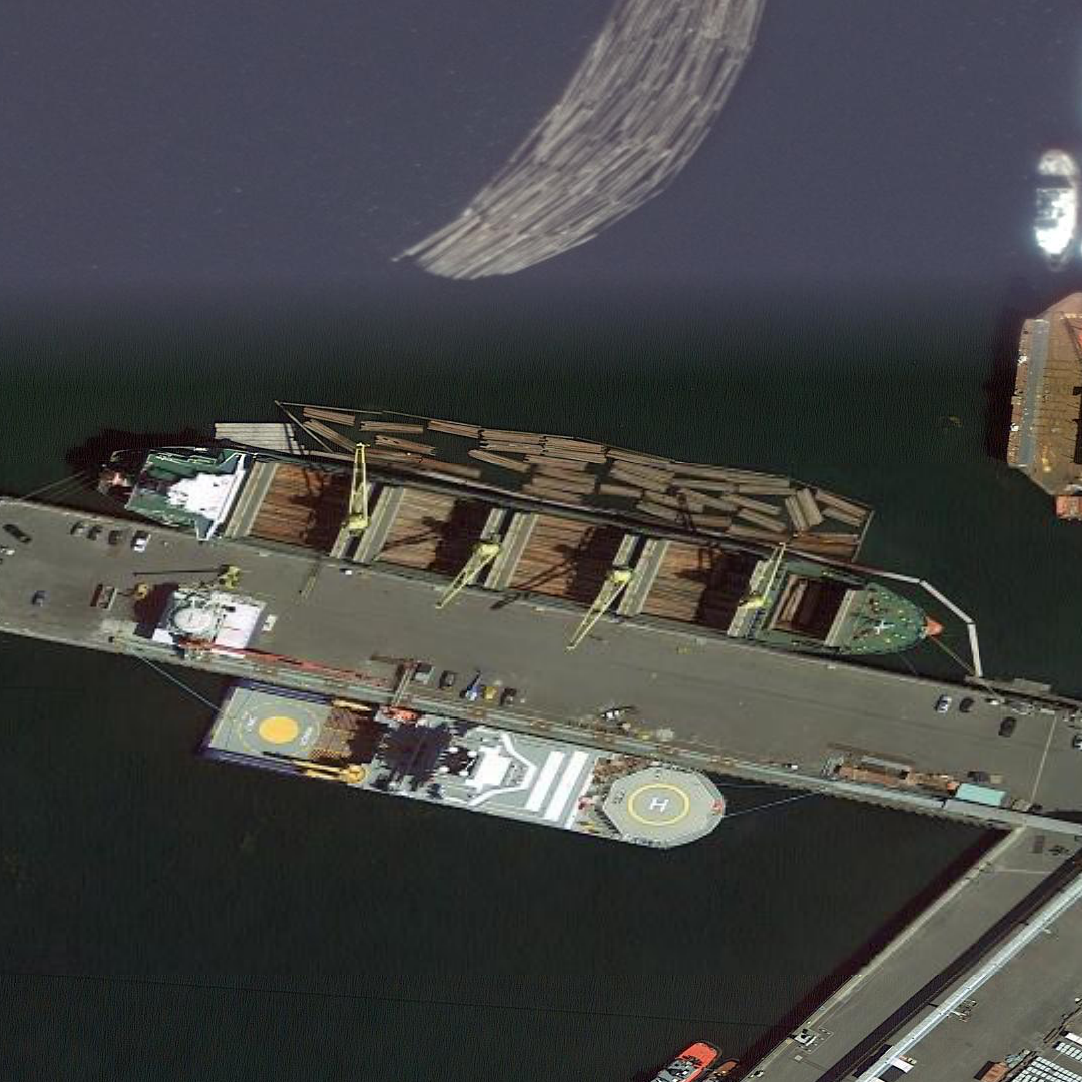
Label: civil